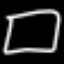
Label: square